Field crop: tomato
Growth stage: 1
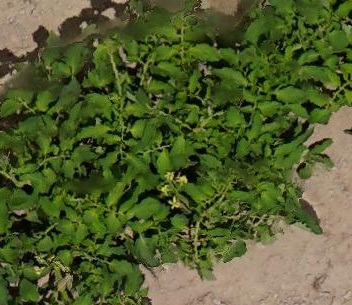
Species: tomato